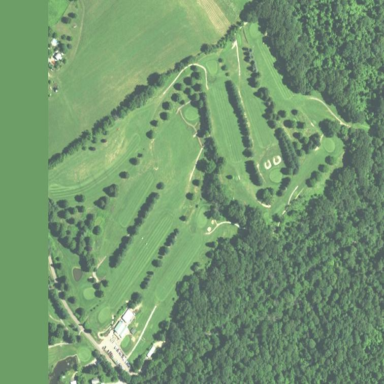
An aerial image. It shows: Golf course.